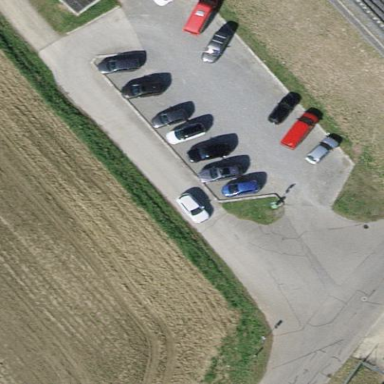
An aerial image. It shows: Parking area.